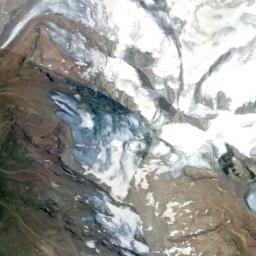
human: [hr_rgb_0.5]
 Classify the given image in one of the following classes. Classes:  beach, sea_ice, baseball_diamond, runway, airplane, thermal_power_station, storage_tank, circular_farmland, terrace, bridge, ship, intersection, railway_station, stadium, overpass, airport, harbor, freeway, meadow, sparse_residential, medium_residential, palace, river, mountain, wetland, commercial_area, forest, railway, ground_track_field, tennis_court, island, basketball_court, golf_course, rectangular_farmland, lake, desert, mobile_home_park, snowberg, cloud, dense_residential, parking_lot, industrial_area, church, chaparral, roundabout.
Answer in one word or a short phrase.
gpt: snowberg